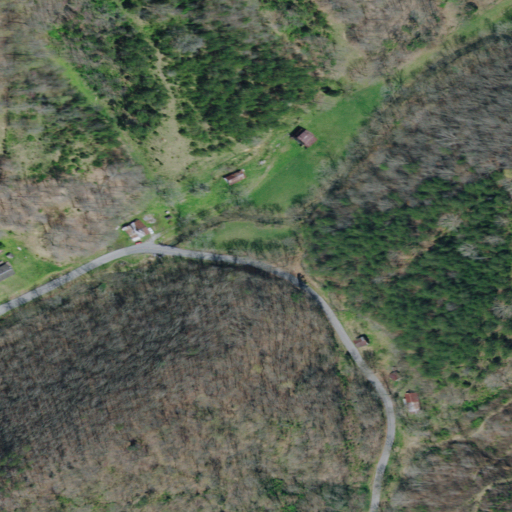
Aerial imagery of valley in Tennessee named Dixon Hollow containing deciduous forest, mixed forest, open development, pasture, evergreen forest, shrub, and low intensity development